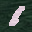
Label: 1